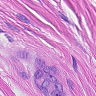
Metastatic tissue present: yes